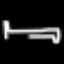
Label: bed